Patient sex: F
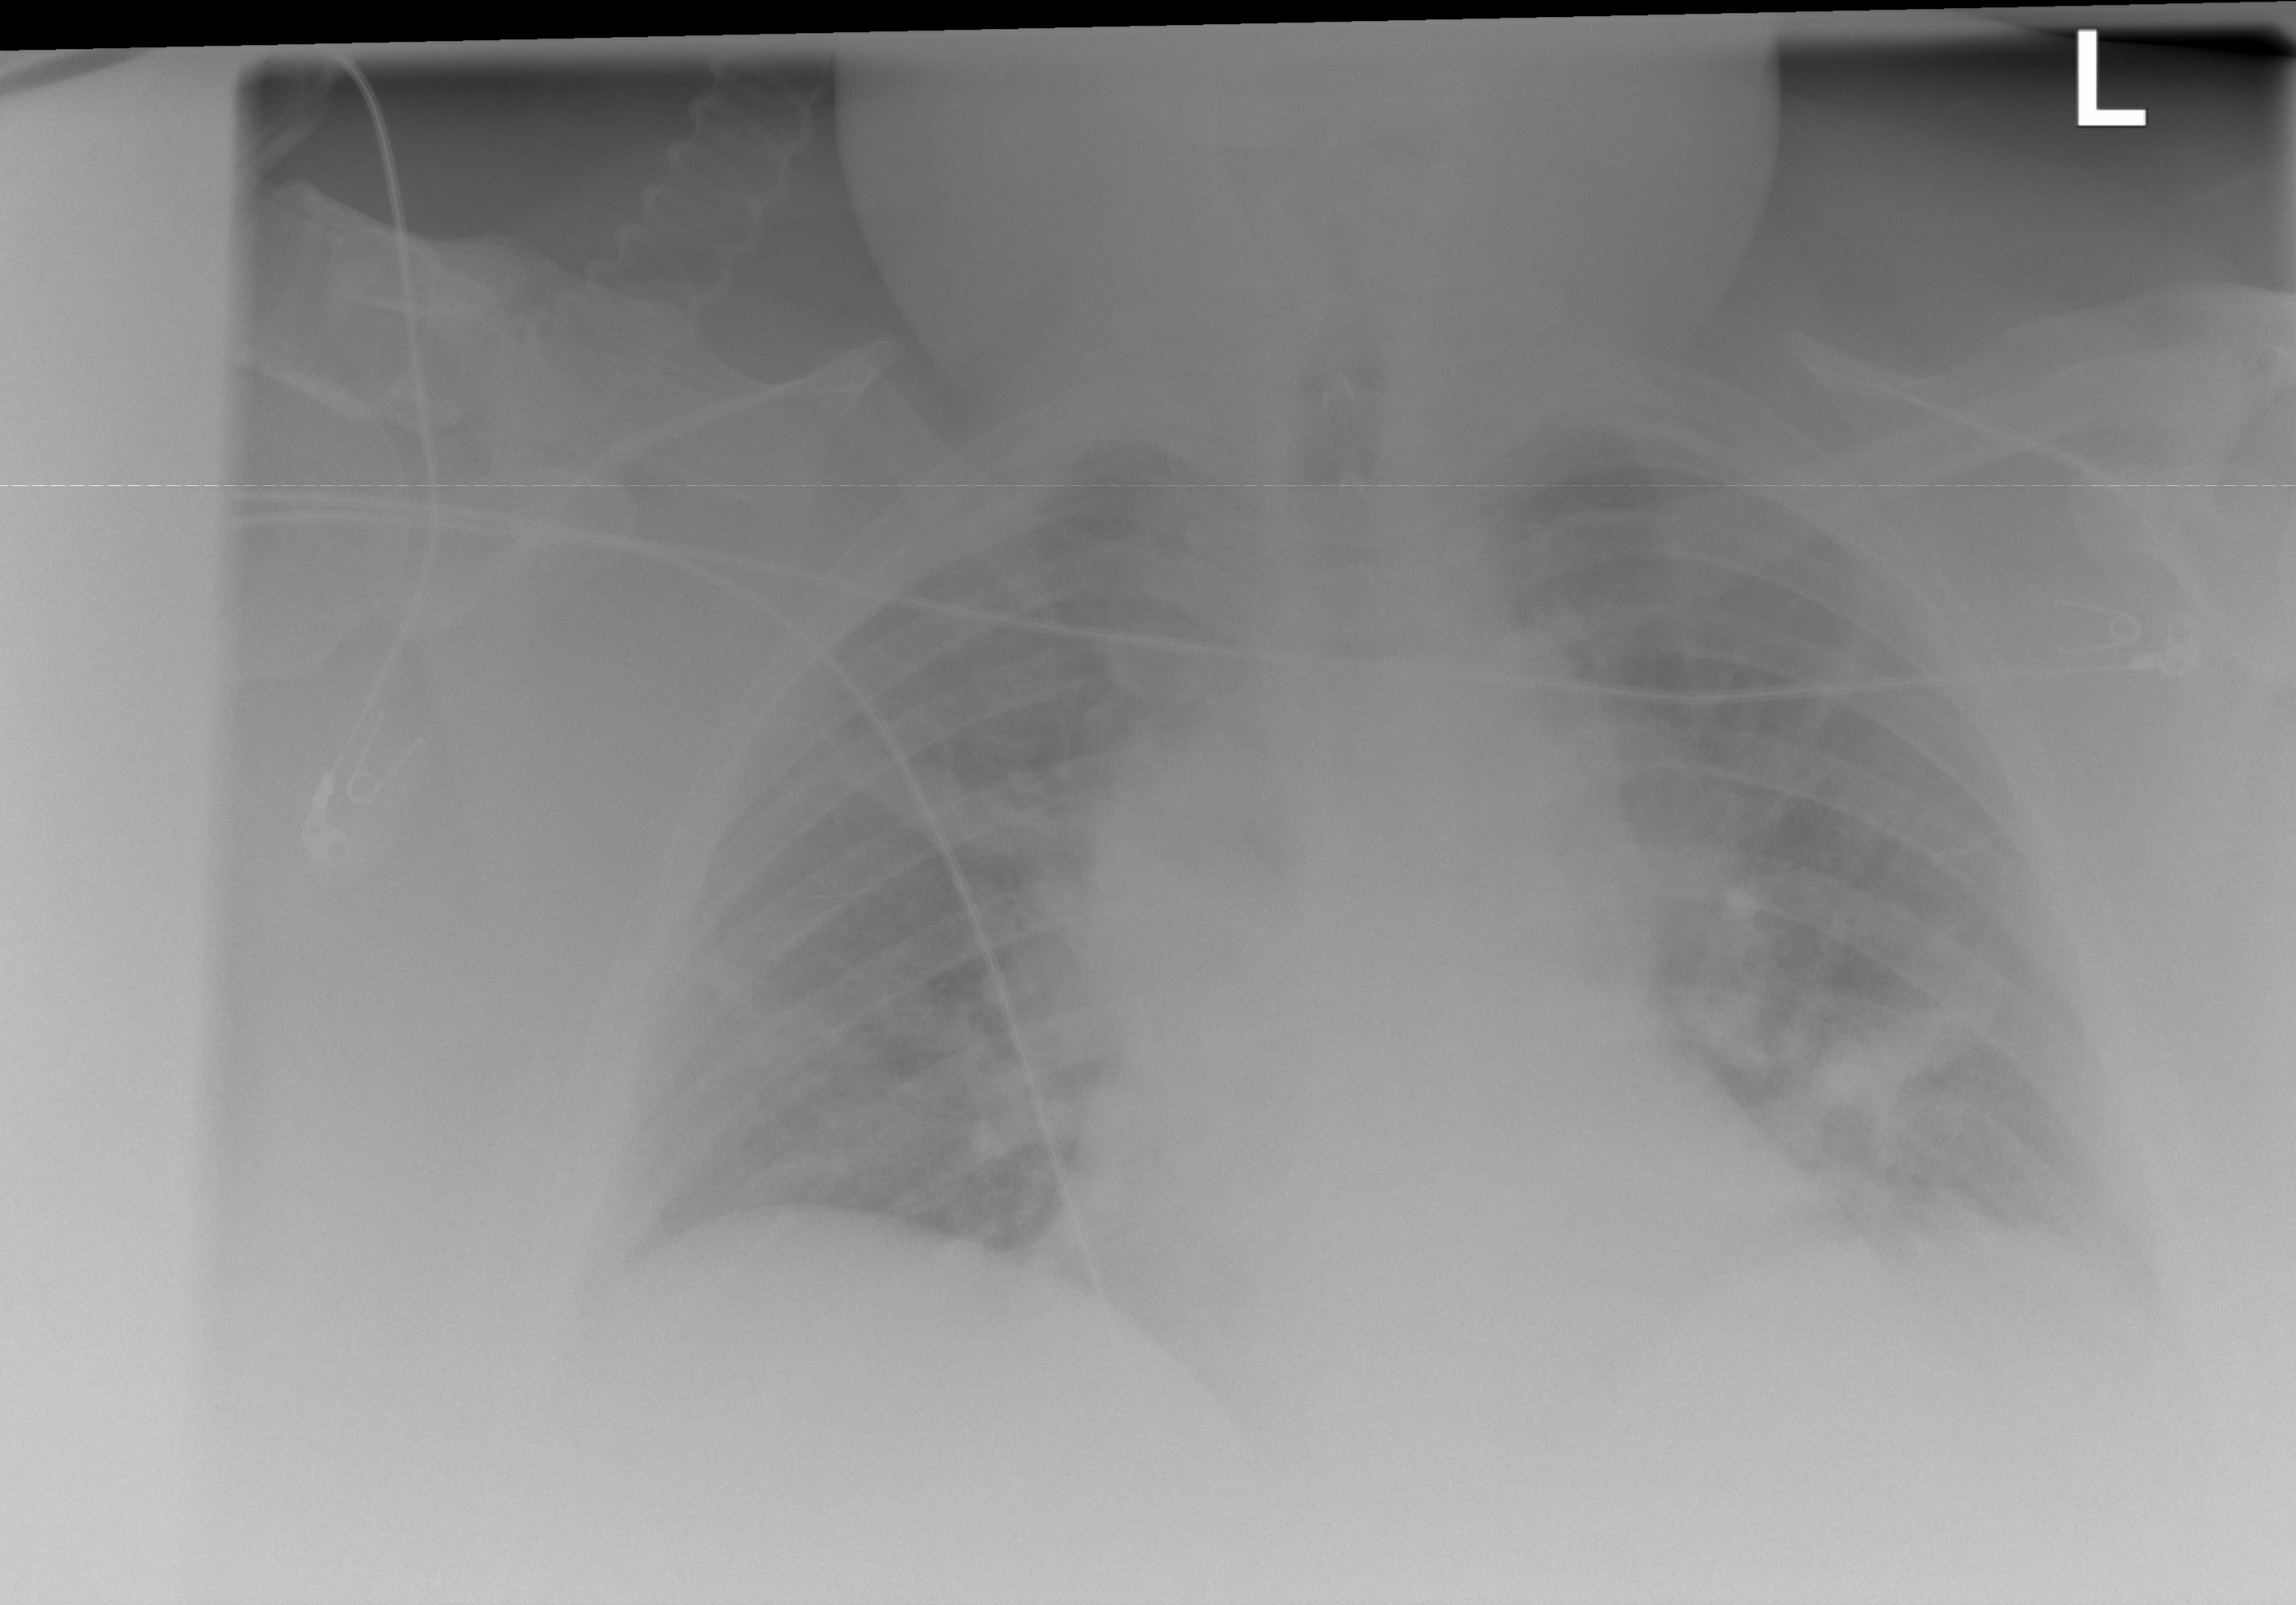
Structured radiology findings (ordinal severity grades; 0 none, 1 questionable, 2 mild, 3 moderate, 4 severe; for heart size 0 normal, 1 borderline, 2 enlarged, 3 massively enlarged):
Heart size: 1
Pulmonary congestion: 2
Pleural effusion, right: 0
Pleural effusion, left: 0
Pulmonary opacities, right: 2
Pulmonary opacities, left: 2
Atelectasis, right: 2
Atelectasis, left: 2